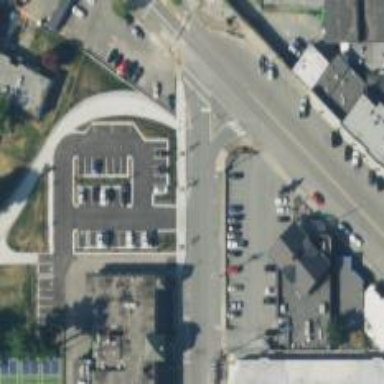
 featuring traffic island. The footway surface is asphalt."